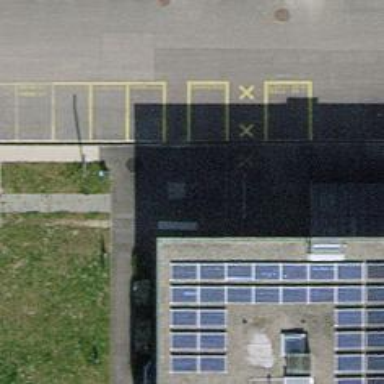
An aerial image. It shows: Charging station.